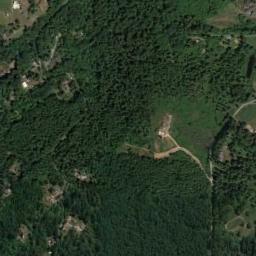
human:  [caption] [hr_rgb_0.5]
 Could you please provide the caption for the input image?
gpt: This is a dense forest which has all kinds of forest resources .

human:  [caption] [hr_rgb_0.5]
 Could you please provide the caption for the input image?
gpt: A large dense mixed dark green and light green forest and there are several curved road in the forest .

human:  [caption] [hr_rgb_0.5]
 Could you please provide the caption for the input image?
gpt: The grass is in the middle of the forest .

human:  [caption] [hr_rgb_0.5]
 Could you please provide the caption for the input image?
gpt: The forest has a lot of dense dark green trees, Some clearings and houses and some roads go through the forest .

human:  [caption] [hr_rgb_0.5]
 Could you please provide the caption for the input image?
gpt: There are some brown buildings in a green forest .